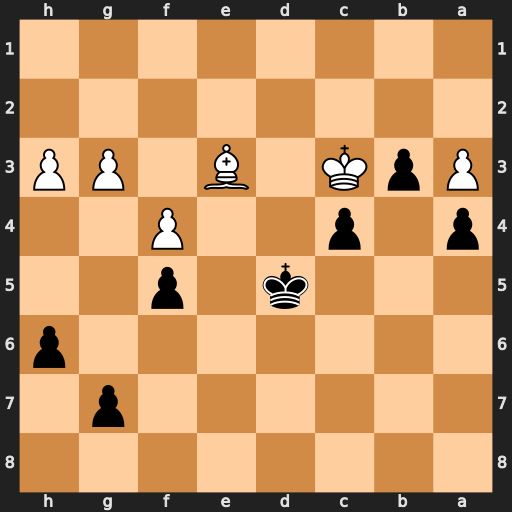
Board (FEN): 8/6p1/7p/3k1p2/p1p2P2/PpK1B1PP/8/8
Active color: b
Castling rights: -
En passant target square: -
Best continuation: Ke4 Bc1 Kf3 Kxc4 Kxg3